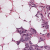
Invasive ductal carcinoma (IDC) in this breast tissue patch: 1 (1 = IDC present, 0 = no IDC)